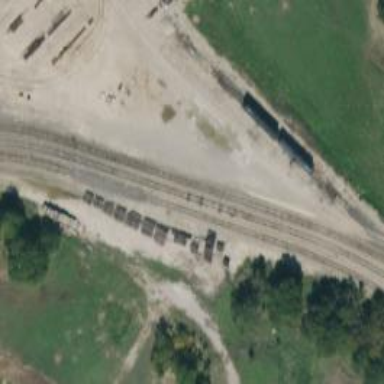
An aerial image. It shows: Rail spur service.